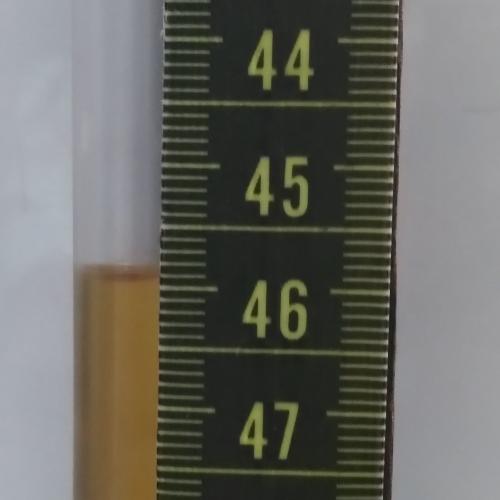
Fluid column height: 45.9 cm